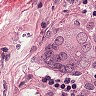
Metastatic tissue present: no